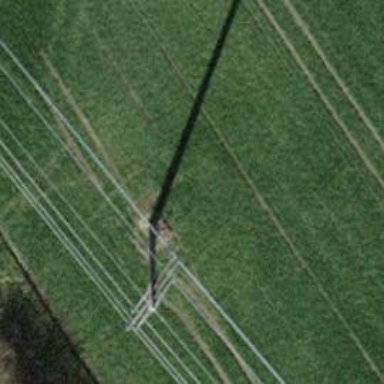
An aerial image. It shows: Power tower.